Question: I want to find out if one polygon is inside another by giving an array of points of each vertex. Is there any simple way to do that?
it's not enough to check whether minimum point of inner is greater than outer and maximum point for outer is less then inner. It's not the sufficient condition. Proof:

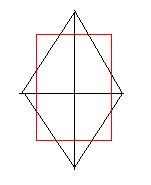
Answer: Once you've checked that the minimum bounding box for polygon A lies inside that for polygon B I think you're going to have to check each edge of A for non-intersection with all the edges of B.
This is, I think, a simple approach, but I suspect you really want a clever approach which is more efficient.